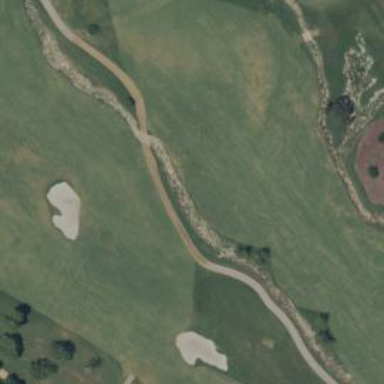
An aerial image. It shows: Service road used as golf cart path.